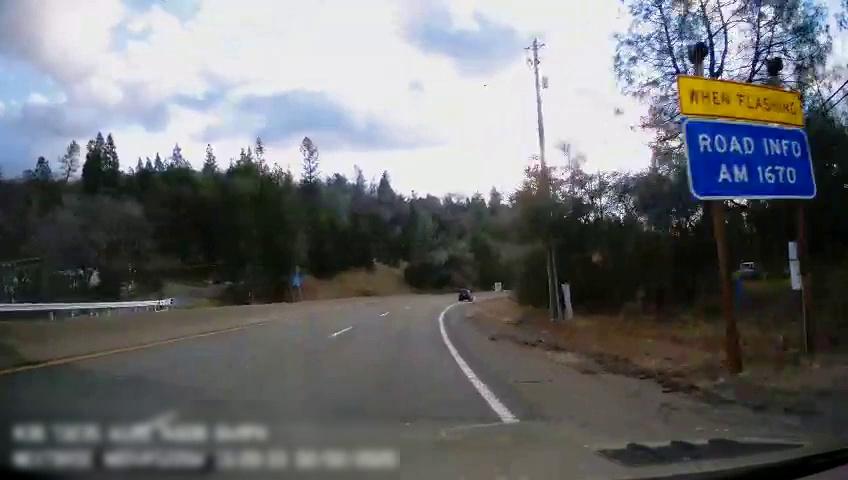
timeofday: Day
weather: Sunny
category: Drivable Space
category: Vehicles | SUV
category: Lanes | Alternate Lane
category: Lanes | Current Lane
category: Lanes | Alternate Lane
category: Traffic | Signs
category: Traffic | Signs
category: Traffic | Signs
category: Traffic | Lights
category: Traffic | Lights
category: Traffic | Signs